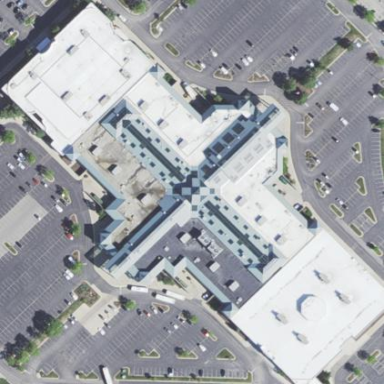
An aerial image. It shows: Retail building that serves as mall.